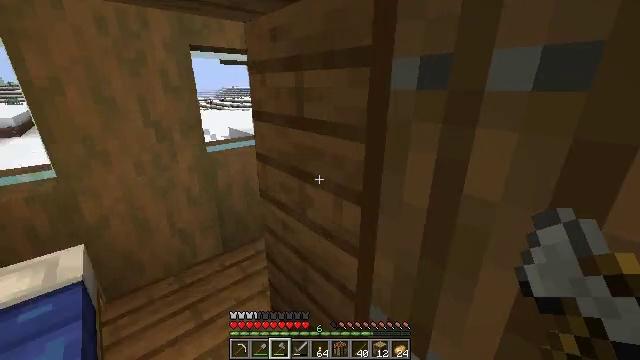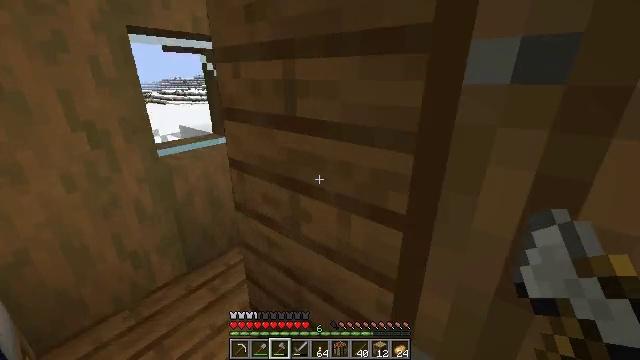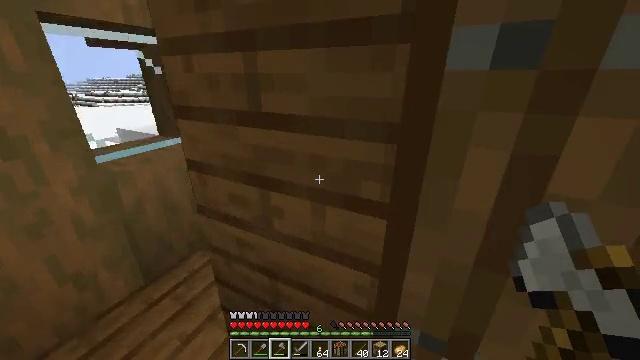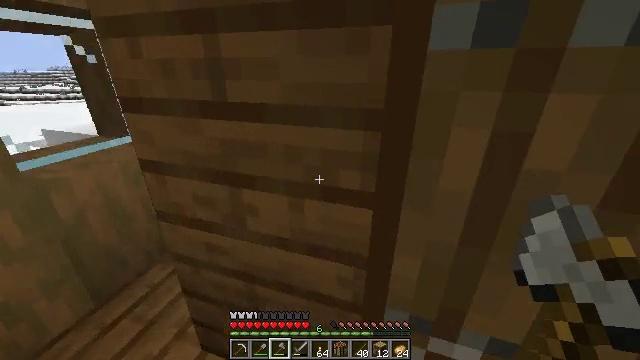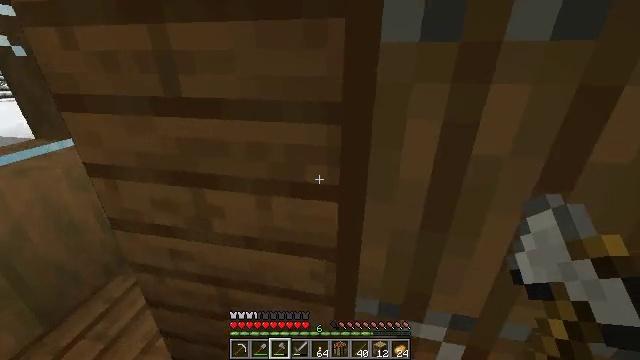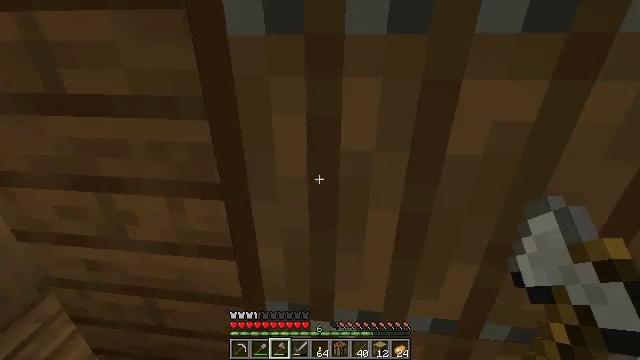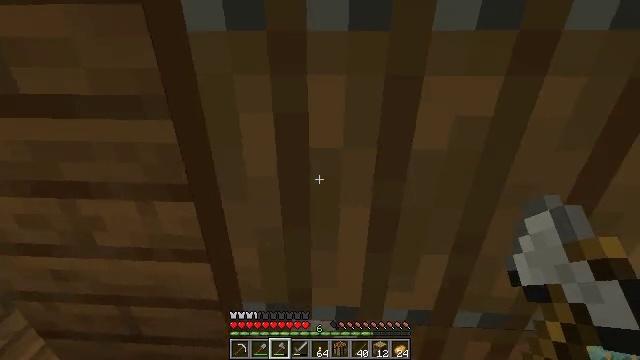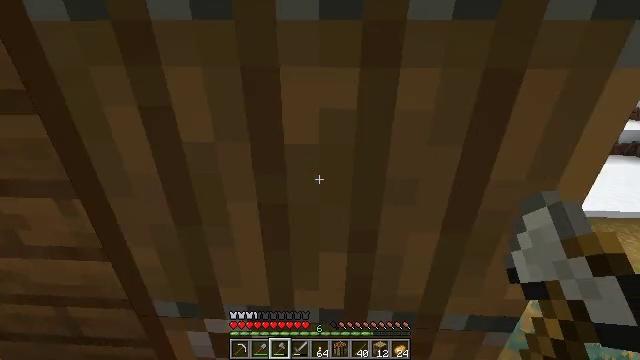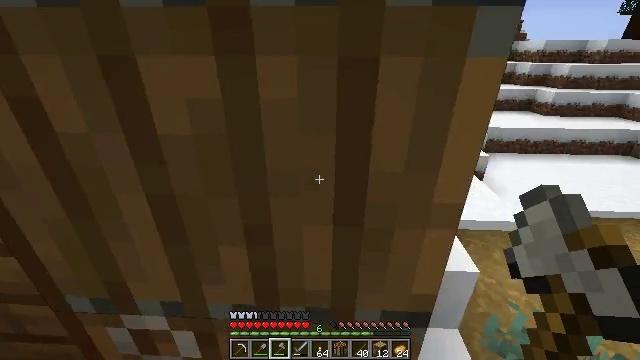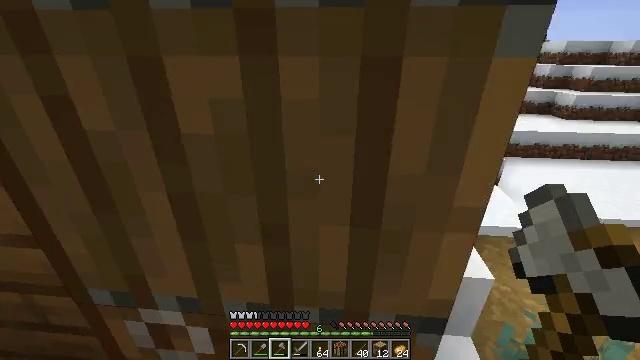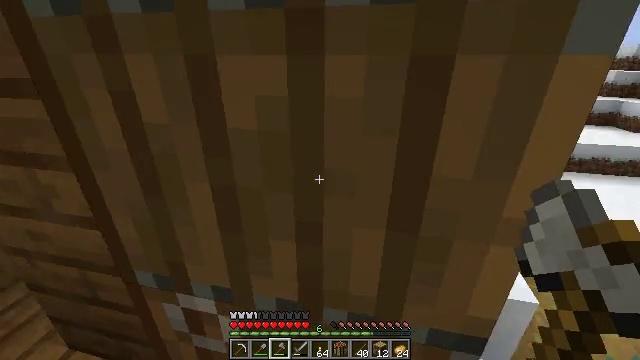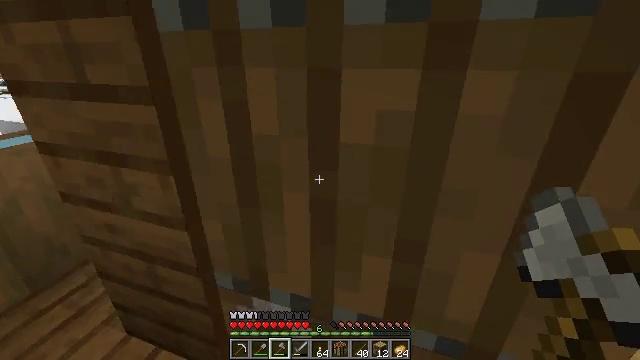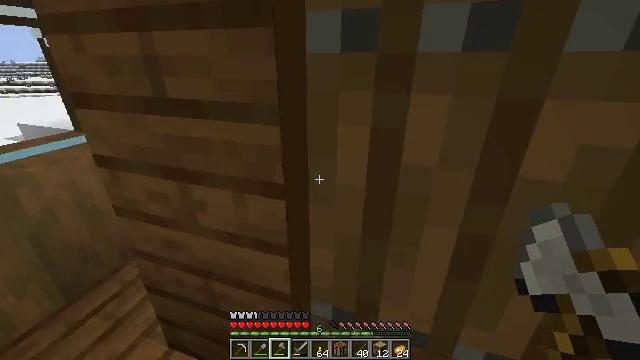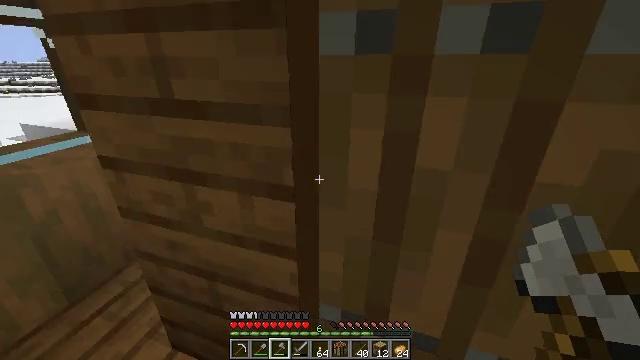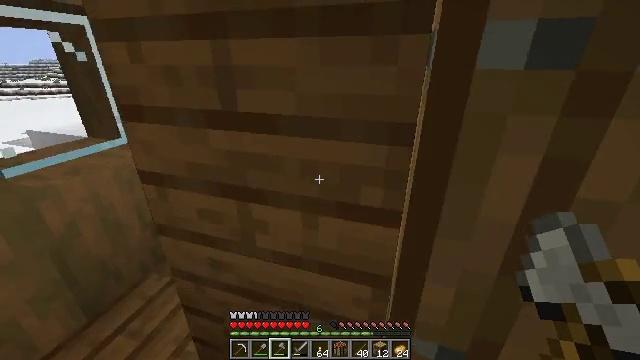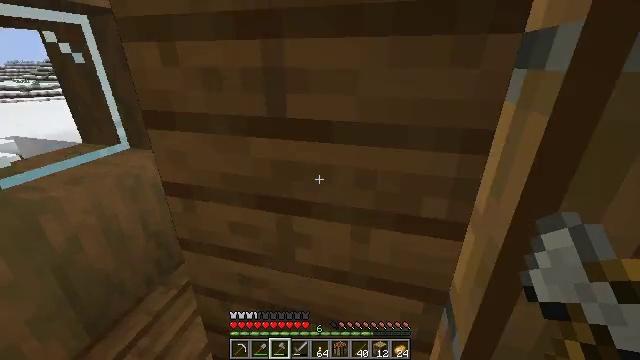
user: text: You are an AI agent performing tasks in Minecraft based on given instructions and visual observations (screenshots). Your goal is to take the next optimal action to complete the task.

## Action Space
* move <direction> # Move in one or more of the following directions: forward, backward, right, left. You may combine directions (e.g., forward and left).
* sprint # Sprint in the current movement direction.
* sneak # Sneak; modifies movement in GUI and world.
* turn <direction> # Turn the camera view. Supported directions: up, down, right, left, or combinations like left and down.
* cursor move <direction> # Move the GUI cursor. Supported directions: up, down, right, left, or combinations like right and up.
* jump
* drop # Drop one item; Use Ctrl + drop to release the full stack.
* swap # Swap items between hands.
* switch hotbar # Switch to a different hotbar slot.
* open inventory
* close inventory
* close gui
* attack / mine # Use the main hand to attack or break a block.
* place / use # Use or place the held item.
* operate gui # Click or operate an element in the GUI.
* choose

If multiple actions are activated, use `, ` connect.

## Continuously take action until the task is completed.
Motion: motion action
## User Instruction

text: Destroy the spruce leaves to get sticks and saplings.
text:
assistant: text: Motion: turn right and down
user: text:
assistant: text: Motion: turn right and down
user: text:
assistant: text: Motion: turn right and down
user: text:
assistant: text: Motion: move right, turn right and down
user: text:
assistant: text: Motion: move right, turn right
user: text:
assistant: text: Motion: move right, turn right
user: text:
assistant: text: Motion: move right
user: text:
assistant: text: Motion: move right
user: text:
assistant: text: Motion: move left, turn left
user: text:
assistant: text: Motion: move left, turn left
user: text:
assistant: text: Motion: move left, turn left
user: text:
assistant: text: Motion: move left
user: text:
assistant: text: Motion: move left
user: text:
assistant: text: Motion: move left
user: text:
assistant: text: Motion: move forward and move left, turn right
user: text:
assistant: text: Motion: move forward and move left, turn right
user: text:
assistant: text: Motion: move forward and move left, turn right
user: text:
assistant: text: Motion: move forward and move left, turn right
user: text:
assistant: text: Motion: move forward and move left, turn right
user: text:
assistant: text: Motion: move forward and move left, turn right
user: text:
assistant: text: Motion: move left, turn right
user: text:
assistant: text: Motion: move left, turn right
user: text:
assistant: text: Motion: move left, turn right
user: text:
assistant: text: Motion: move left, turn right
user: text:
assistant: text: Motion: turn right
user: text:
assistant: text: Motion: move right, turn right
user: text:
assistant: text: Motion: move right, turn right
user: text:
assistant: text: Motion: move right, turn right
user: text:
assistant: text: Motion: move right, turn right
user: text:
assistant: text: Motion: move right, turn right